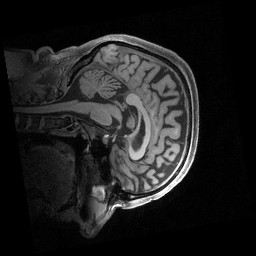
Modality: T1w
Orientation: sagittal
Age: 39
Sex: female
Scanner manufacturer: siemens
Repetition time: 2.4 s
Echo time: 0.00231 s